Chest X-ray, AP view. Patient: 60 years old, sex M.
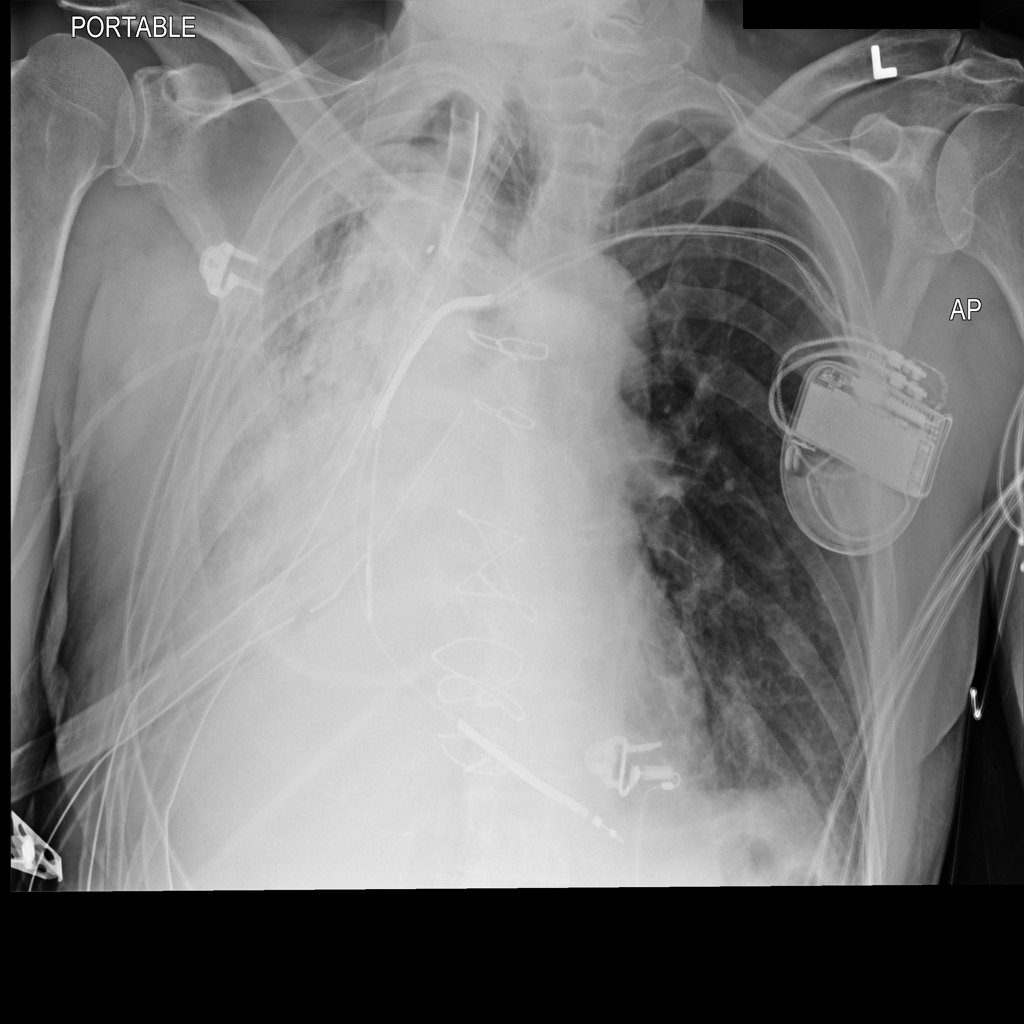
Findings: Effusion, Infiltration